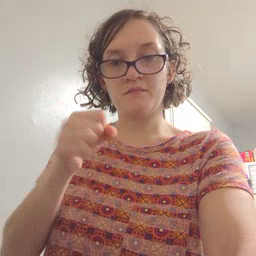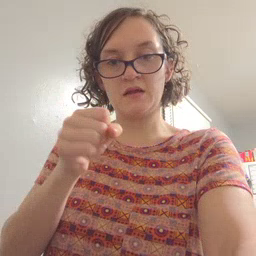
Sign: make